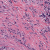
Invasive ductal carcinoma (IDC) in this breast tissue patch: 1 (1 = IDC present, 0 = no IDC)